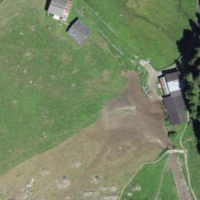
EUNIS habitat code: 26
Species observed at this site:
Arnica montana
Rumex alpinus